Question: I'm styling my UINavigationBar with <URL>. Since both buttons are UIBarButtonItems by default, UIAppearance would not be able to differentiate the two. So I decided to subclass a UIBarButtonItem, calling it ActionBarButtonItem. I use this new subclass anywhere I need a rightBarButtonItem.
## rightBarButtonItem
'''
UIBarButtonItem* done = [[ActionBarButtonItem alloc]
initWithTitle:@"Done"
style:UIBarButtonItemStyleDone
target:self
action:@selector(onDonePress)];
self.navigationItem.rightBarButtonItem = done;
[done release];
'''
## UIAppearance
'''
NSDictionary* buttonStyle = [NSDictionary
dictionaryWithObjects:[NSArray
arrayWithObjects:
[UIColor grayColor],
, nil
]
forKeys:[NSArray
arrayWithObjects:
UITextAttributeTextColor,
nil
]
];
NSDictionary* actionStyle = [NSDictionary
dictionaryWithObjects:[NSArray
arrayWithObjects:
[UIColor greenColor],
nil
]
forKeys:[NSArray
arrayWithObjects:
UITextAttributeTextColor,
nil
]
];
[[UIBarButtonItem appearanceWhenContainedIn:[UINavigationController class], nil]
setTitleTextAttributes:buttonStyle
forState:UIControlStateNormal
];
[[ActionBarButtonItem appearanceWhenContainedIn:[UINavigationController class], nil]
setTitleTextAttributes:actionStyle
forState:UIControlStateNormal
];
'''
Theoretically, the gray text would be applied for all UIBarButtonItems. Then I override that gray text with green text for ActionBarButtonItems only. The final result is not as expected. For unknown reasons, UIBarButtonItem gets green text. Why?

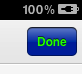
Answer: You are sub classing 'UIBarButton' so my initial thought here is that when you call 'appearanceWhenContainedIn' on 'ActionBarButtonItem' the result is a call on the super classes 'appearanceWhenContainedIn' and therefore this is why this is happening. It is not ideal but you could change the appearance of the left and right items on the view did load or view will appear in each view.
'''
NSDictionary* buttonStyle = [NSDictionary
dictionaryWithObjects:[NSArray
arrayWithObjects:
[UIColor blueColor],nil]
forKeys:[NSArray
arrayWithObjects:
UITextAttributeTextColor,
nil
]
];
NSDictionary* actionStyle = [NSDictionary
dictionaryWithObjects:[NSArray
arrayWithObjects:
[UIColor greenColor],
nil
]
forKeys:[NSArray
arrayWithObjects:
UITextAttributeTextColor,
nil
]
];
[self.navigationItem.leftBarButtonItem setTitleTextAttributes:buttonStyle forState:UIControlStateNormal];
[self.navigationItem.rightBarButtonItem setTitleTextAttributes:actionStyle forState:UIControlStateNormal];
'''
You may also choose to put this somewhere convent like your app delegate so you can access it more simply with '[[UIApplication sharedApplication].delegate setBarButtonColors]'.
Another alternative could be a category on 'UINavigationBar'.